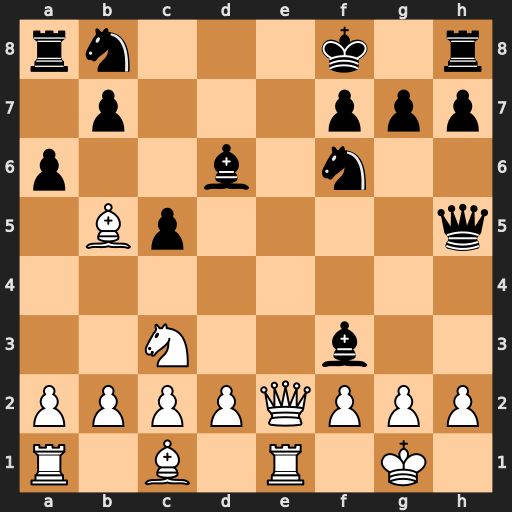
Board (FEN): rn3k1r/1p3ppp/p2b1n2/1Bp4q/8/2N2b2/PPPPQPPP/R1B1R1K1
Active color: w
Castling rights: -
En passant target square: -
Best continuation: Qe8+ Nxe8 Rxe8#